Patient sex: M
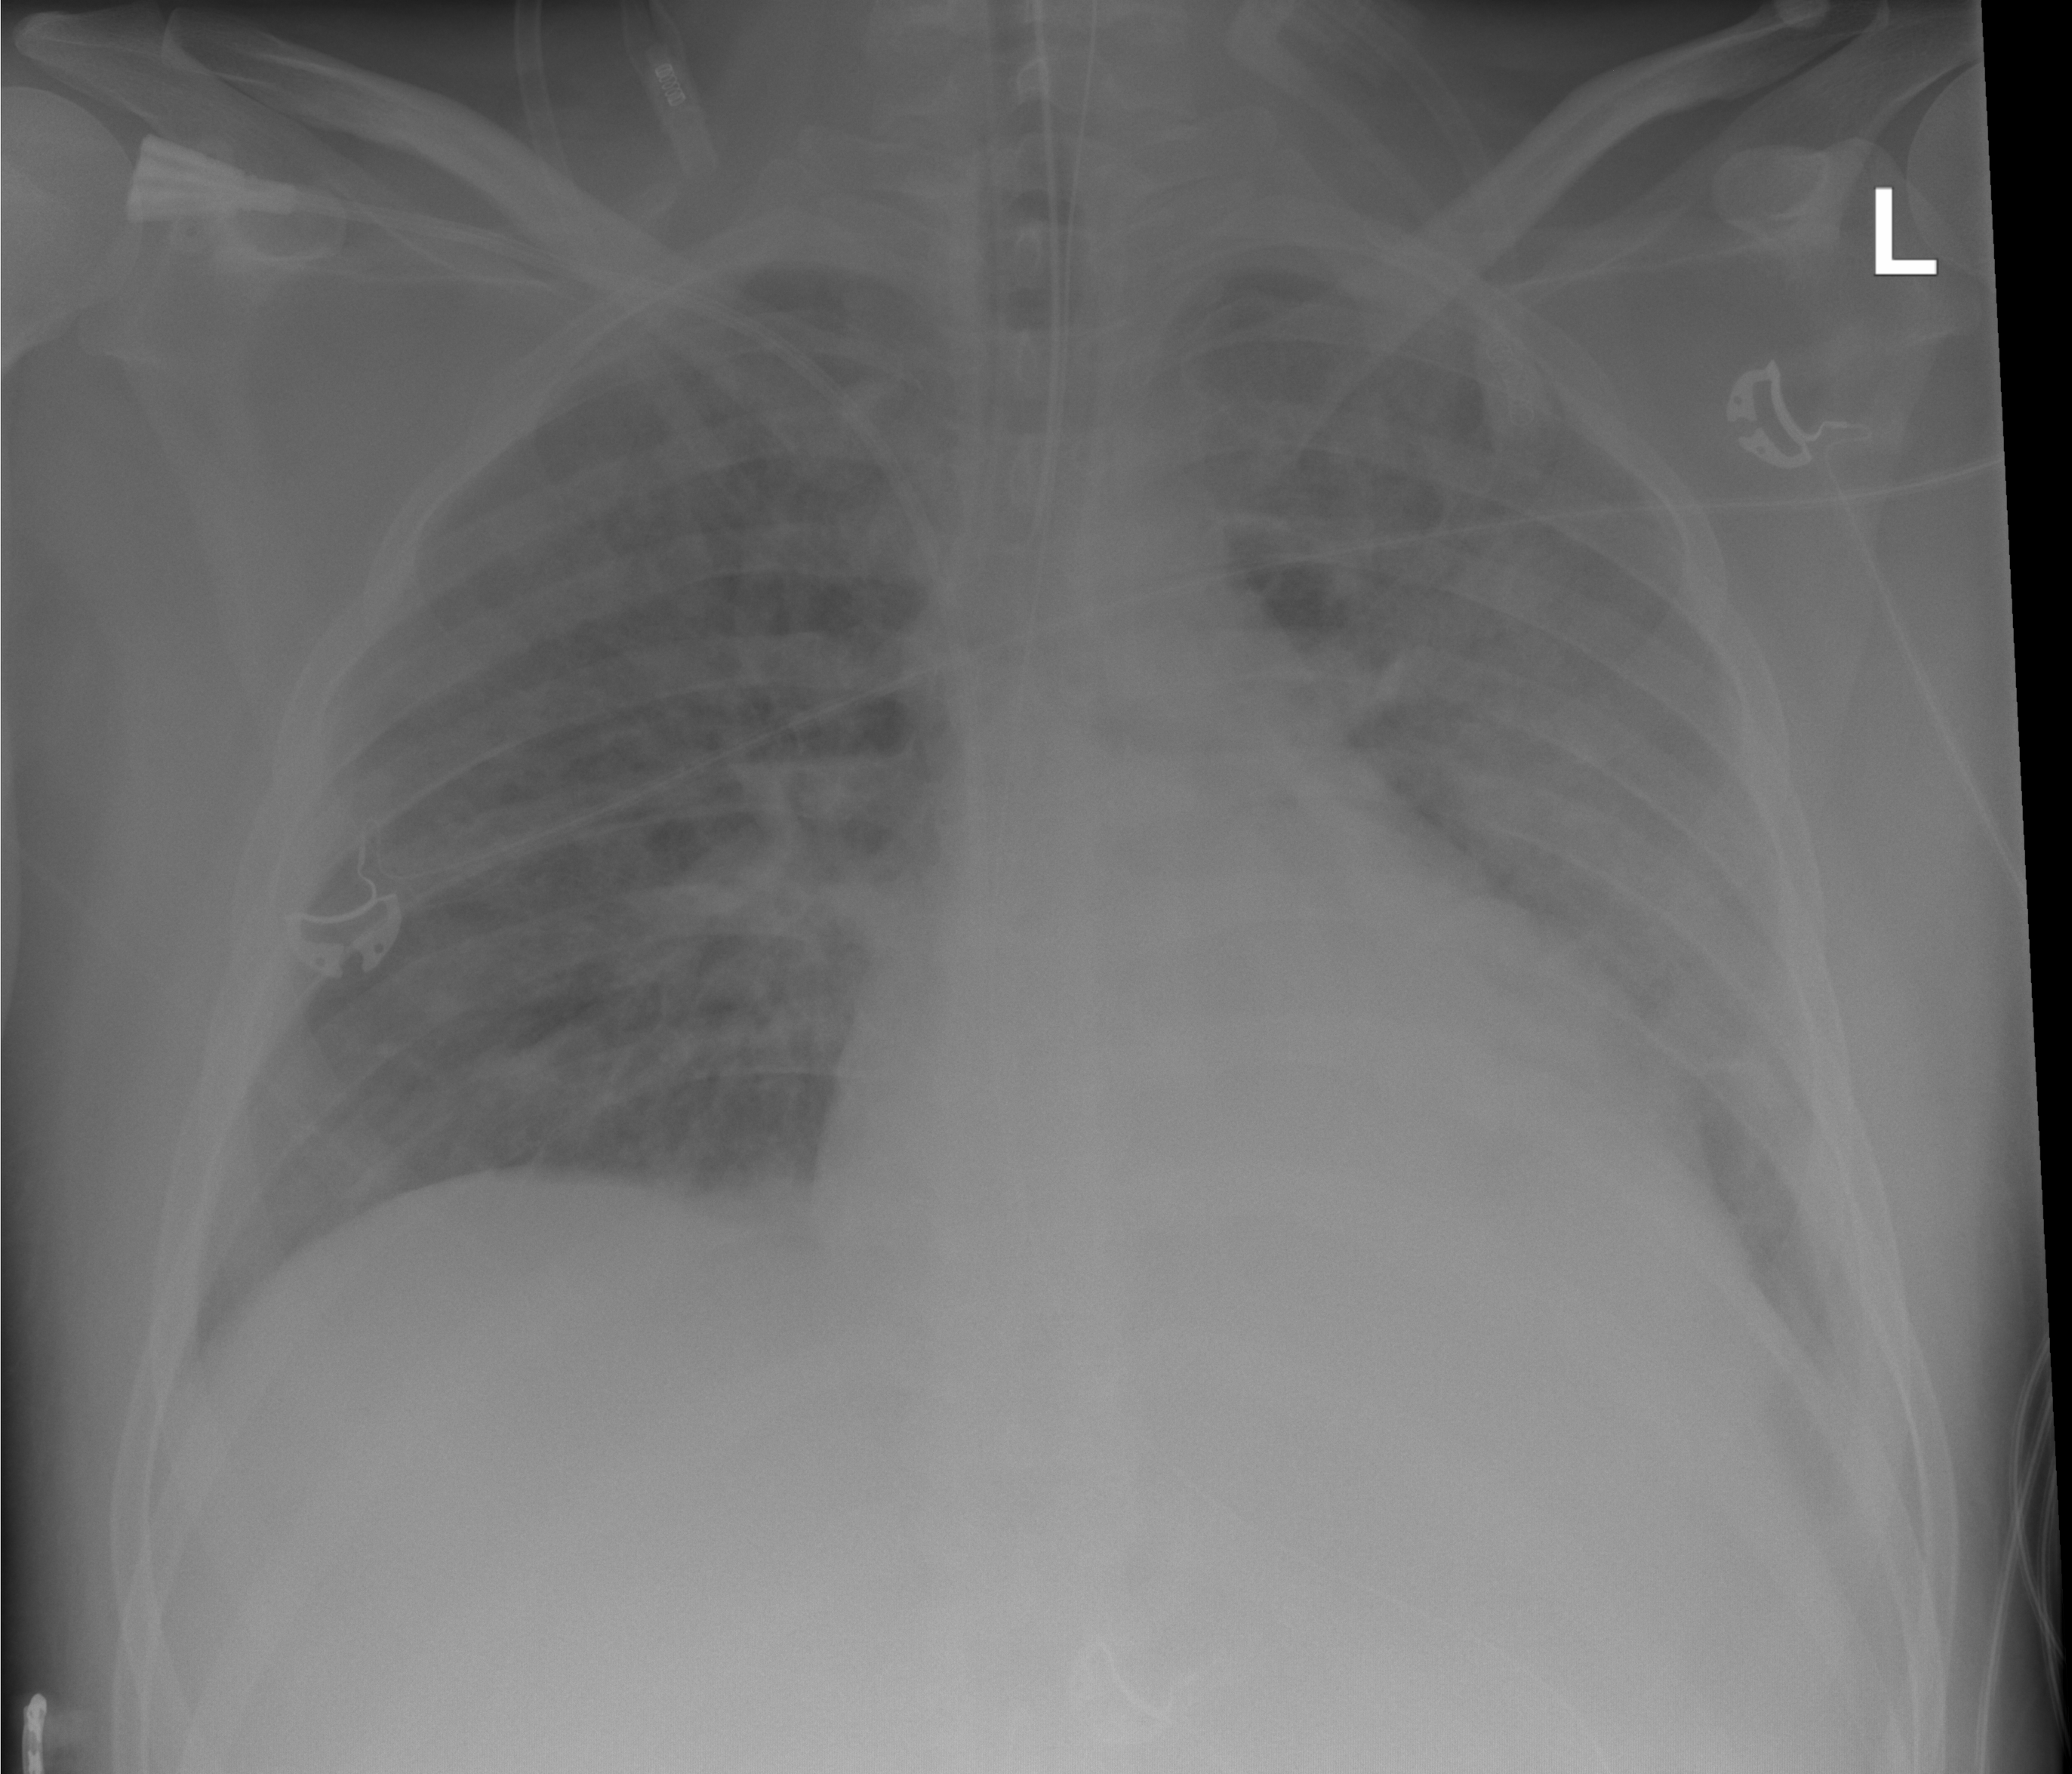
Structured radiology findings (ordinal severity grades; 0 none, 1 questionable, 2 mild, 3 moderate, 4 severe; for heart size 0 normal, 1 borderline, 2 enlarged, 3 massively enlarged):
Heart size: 1
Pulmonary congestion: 1
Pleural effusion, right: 0
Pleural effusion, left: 2
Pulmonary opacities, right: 3
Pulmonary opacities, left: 4
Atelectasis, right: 2
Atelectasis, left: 3